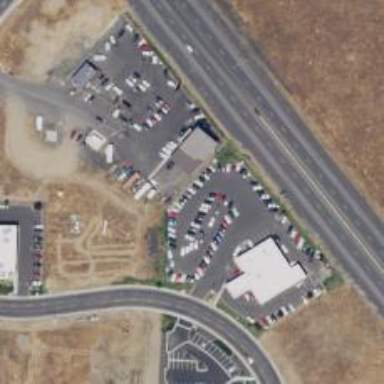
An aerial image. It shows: Parking area.